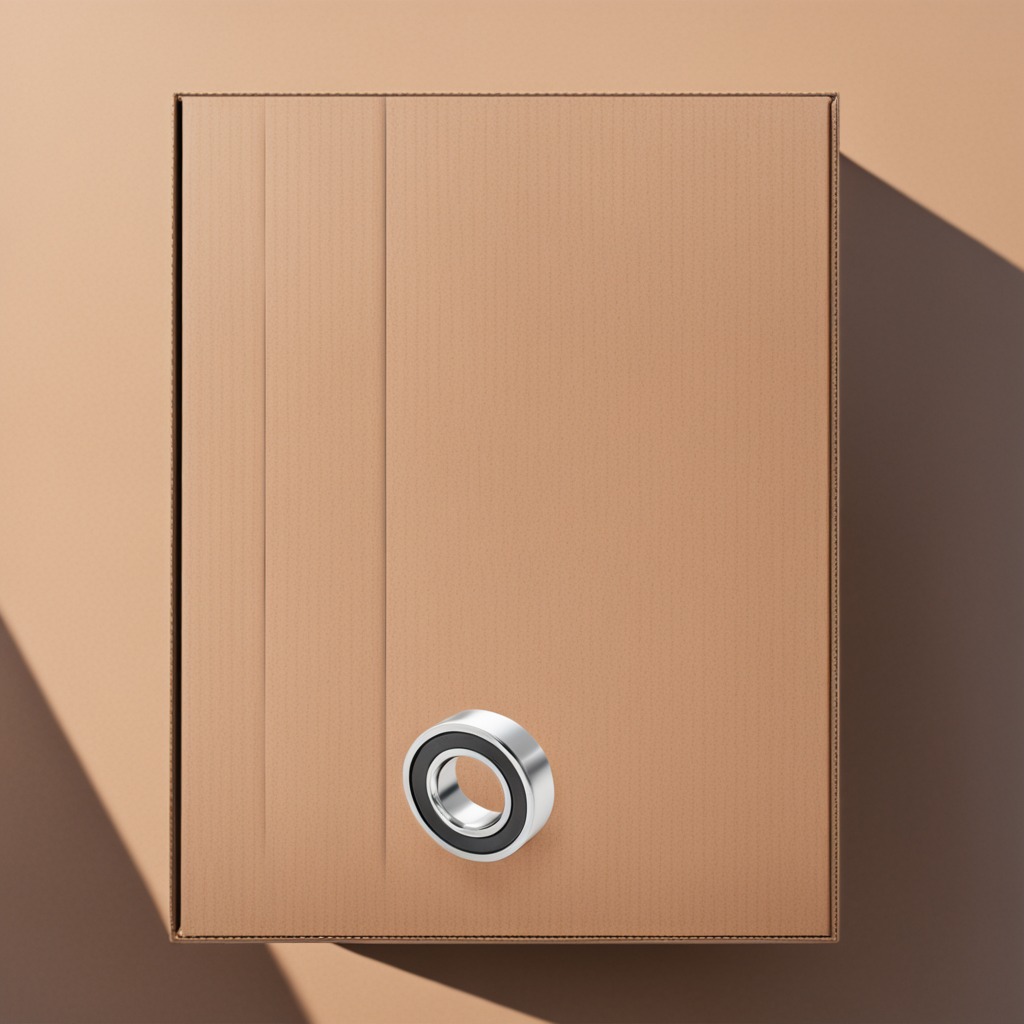
A metal ball bearing is lying on the cardboard box surface.